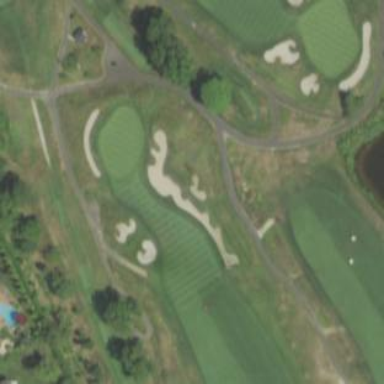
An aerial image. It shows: Golf bunker filled with natural sand.